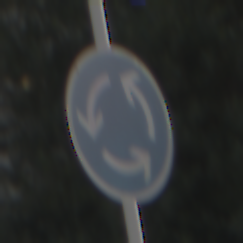
Verkehrszeichen: Kreisverkehr
Umgebung: Outdoor, Urban
Tageszeit: MorningAfternoon
Wetter: PartlyCloudy
Licht: Natural
Jahreszeit: NotSpecified
Kontrast: HighContrast